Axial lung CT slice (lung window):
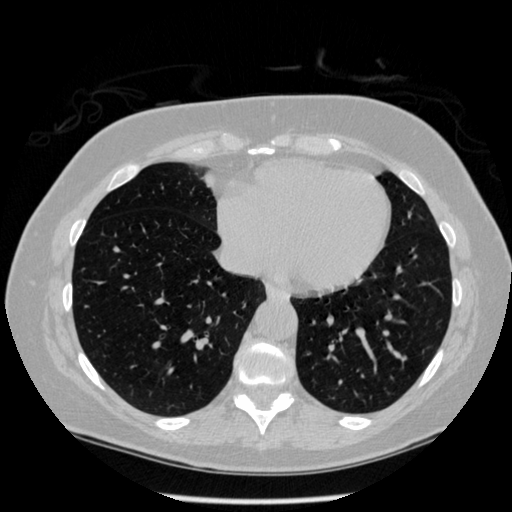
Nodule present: no